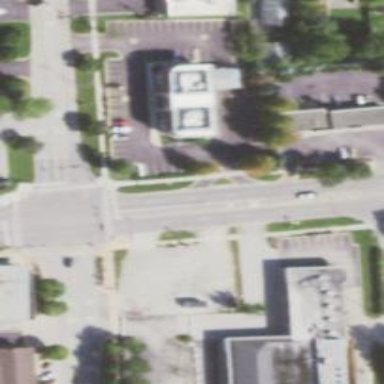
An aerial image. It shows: Footway that serves as traffic island.